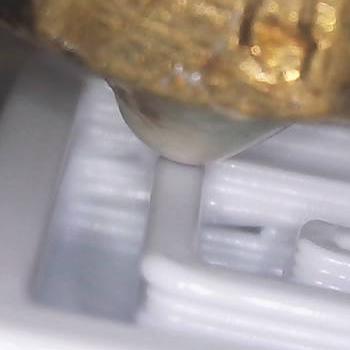
Flow rate: 200%